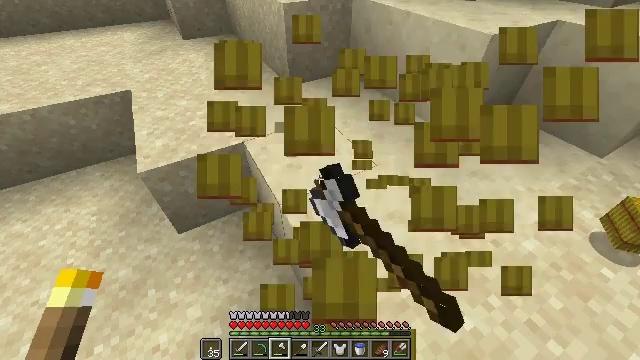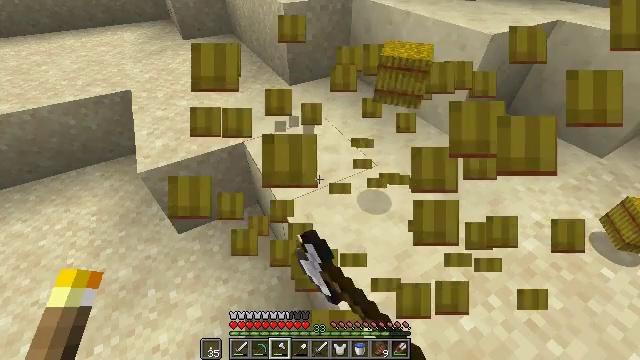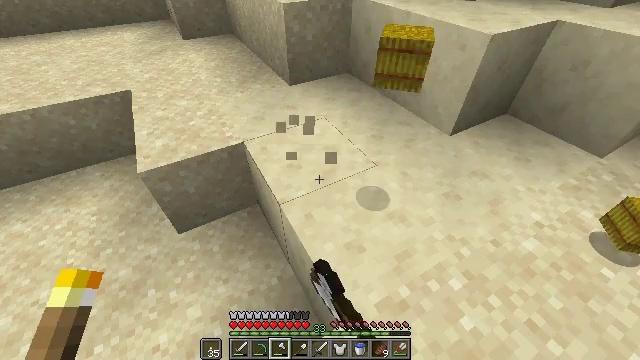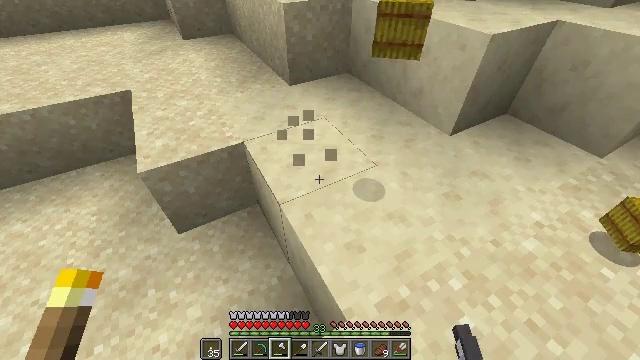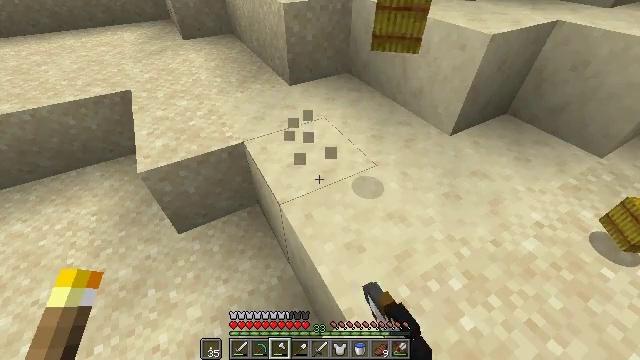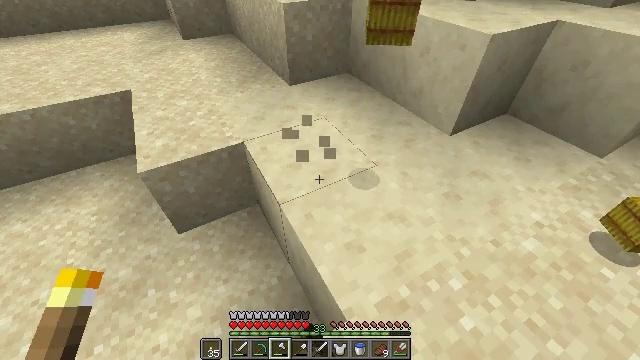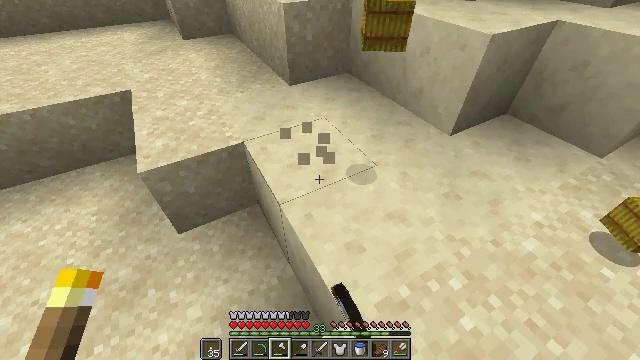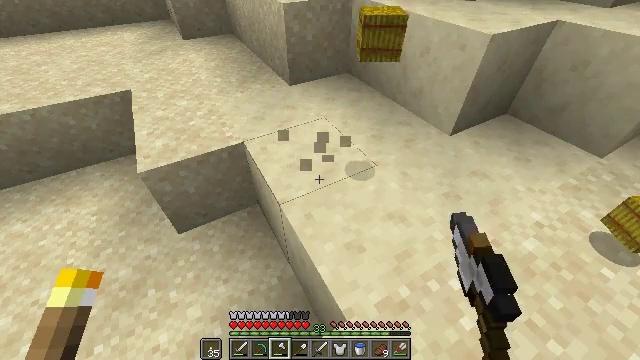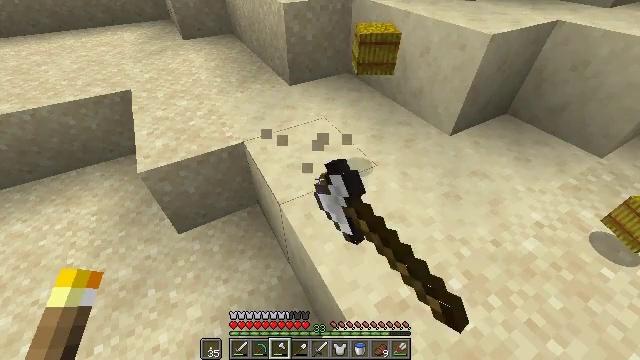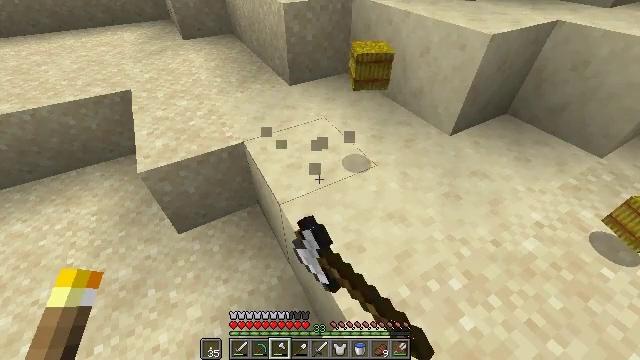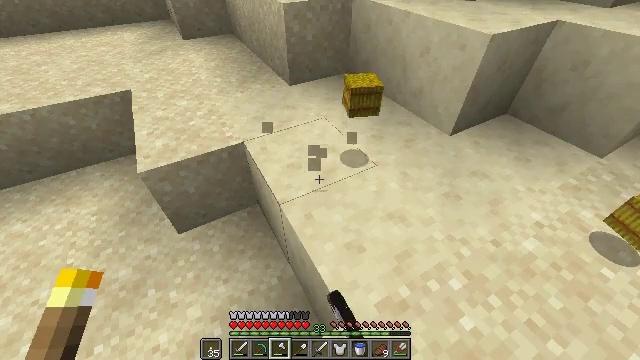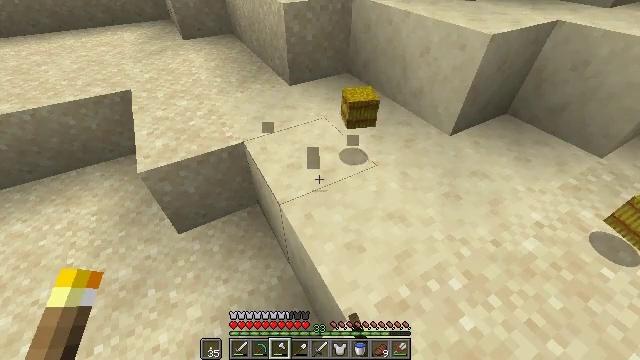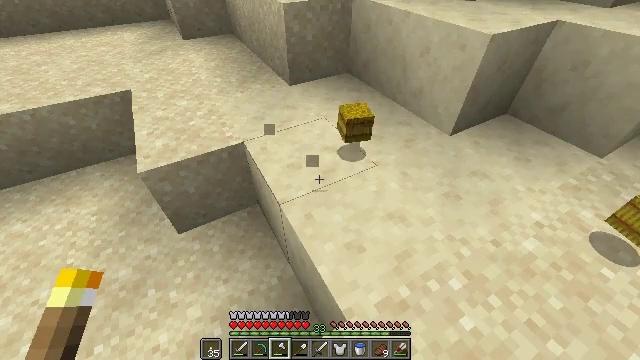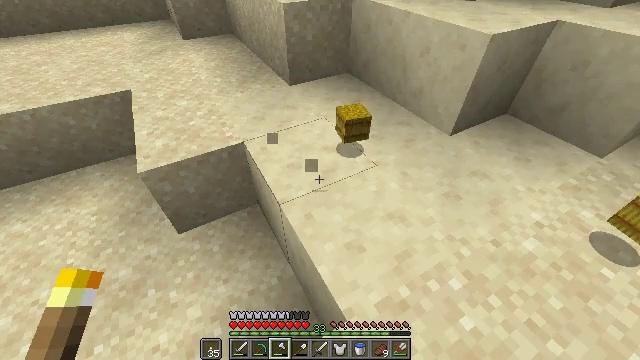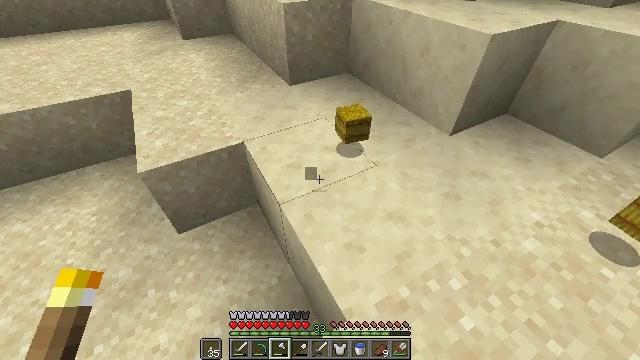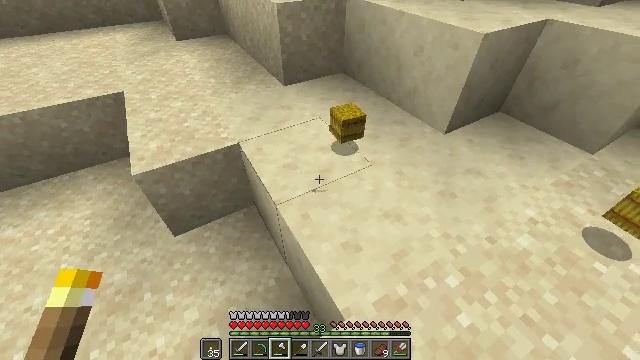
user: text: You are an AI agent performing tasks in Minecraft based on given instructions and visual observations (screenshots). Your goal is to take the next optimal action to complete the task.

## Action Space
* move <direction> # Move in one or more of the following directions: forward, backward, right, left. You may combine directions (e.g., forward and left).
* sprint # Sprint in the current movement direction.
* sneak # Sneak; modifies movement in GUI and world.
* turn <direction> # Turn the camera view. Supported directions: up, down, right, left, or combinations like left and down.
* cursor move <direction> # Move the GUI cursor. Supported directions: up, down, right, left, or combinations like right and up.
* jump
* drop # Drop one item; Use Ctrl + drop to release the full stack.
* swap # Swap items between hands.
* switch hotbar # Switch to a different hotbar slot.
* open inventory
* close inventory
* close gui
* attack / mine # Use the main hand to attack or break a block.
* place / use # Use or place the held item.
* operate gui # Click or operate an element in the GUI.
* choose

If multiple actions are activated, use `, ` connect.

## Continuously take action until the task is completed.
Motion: motion action
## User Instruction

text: Mine the bell from its post.
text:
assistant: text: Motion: attack / mine
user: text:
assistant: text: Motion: attack / mine
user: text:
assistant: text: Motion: attack / mine
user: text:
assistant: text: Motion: attack / mine
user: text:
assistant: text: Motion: attack / mine
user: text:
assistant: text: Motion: attack / mine
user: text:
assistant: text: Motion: attack / mine
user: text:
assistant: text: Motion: attack / mine
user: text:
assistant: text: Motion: attack / mine
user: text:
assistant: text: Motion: no_op
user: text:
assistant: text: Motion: no_op
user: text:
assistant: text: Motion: no_op
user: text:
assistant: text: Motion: no_op
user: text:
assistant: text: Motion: no_op
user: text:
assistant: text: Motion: turn right
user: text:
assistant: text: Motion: turn right
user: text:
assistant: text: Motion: turn right and up
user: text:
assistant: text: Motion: turn right and up
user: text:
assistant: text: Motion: move forward, turn right and up
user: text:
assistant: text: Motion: move forward, turn right and up
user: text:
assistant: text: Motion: move forward
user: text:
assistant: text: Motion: move forward
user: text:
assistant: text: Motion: move forward
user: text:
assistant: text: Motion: move forward
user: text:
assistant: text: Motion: move forward
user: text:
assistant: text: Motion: move forward
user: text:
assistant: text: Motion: move forward
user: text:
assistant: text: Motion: move forward, turn left and down
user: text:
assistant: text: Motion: move forward, turn left and down
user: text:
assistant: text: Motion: move forward and move right, turn left and down